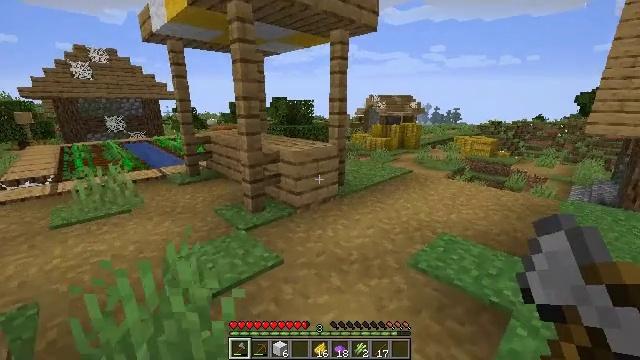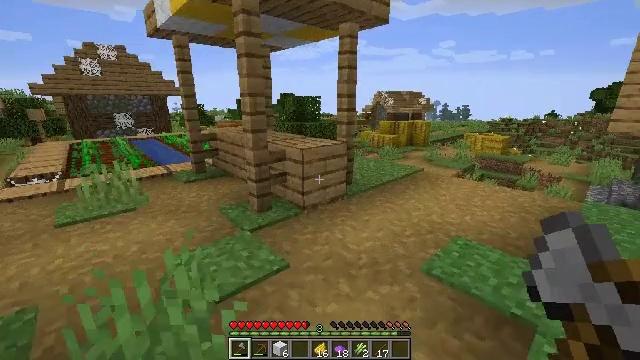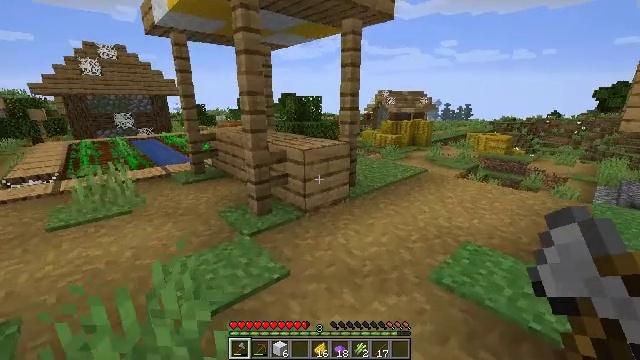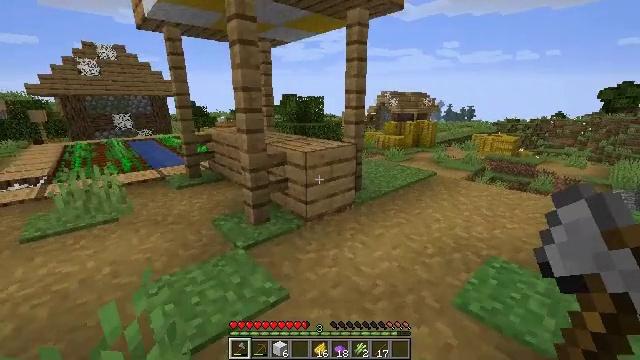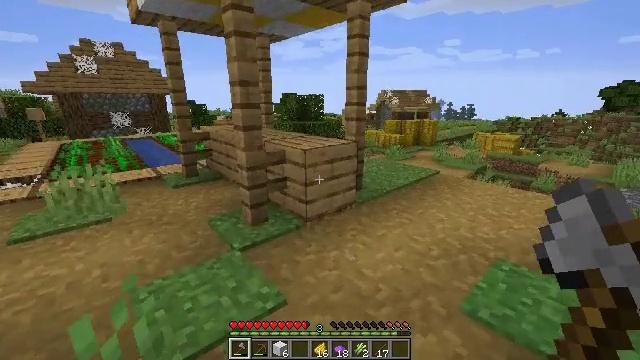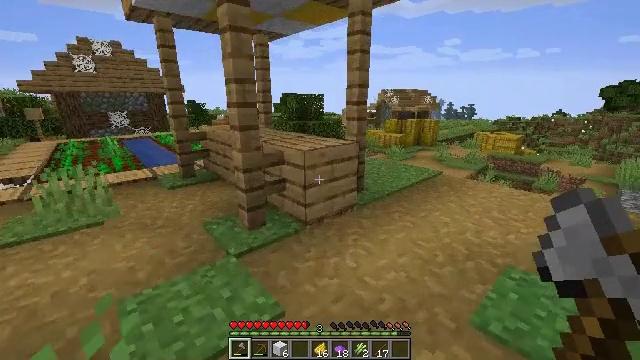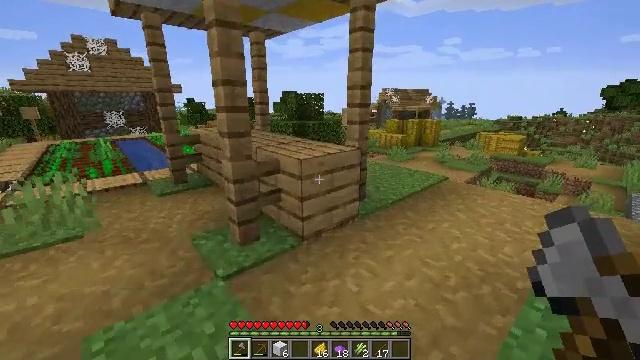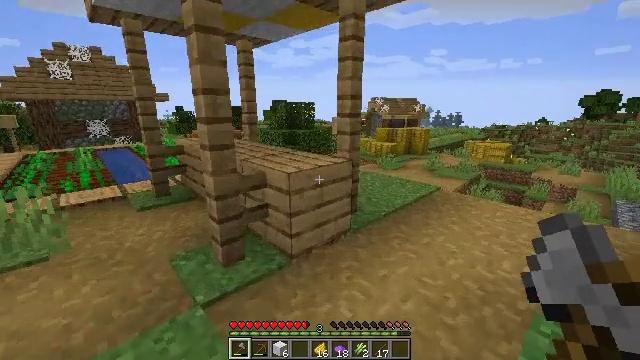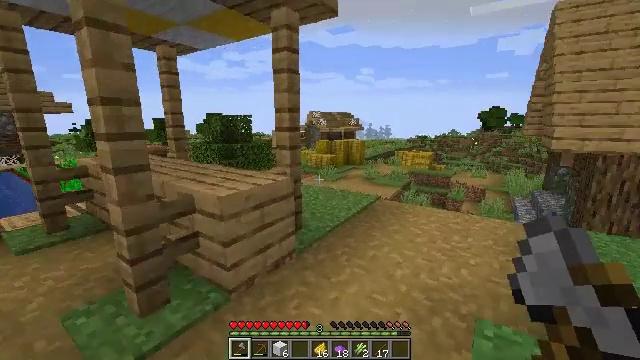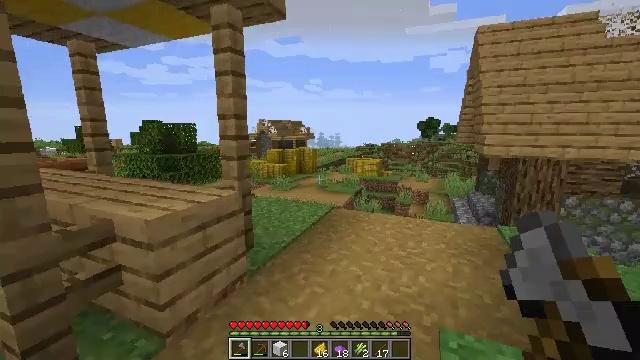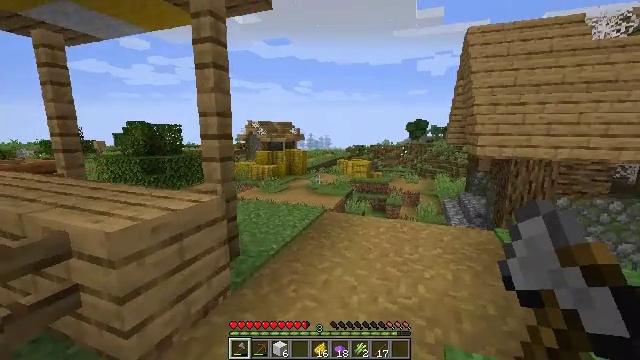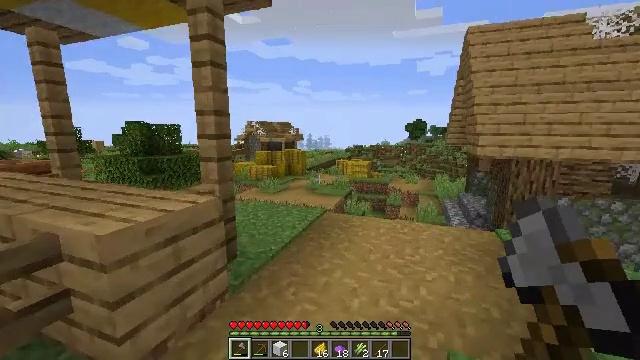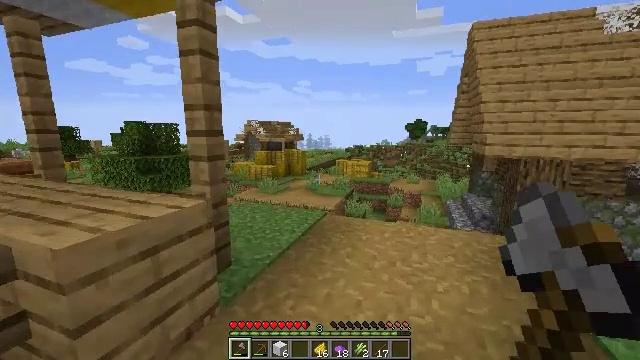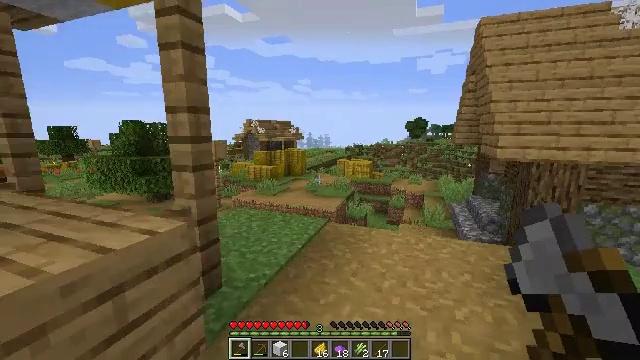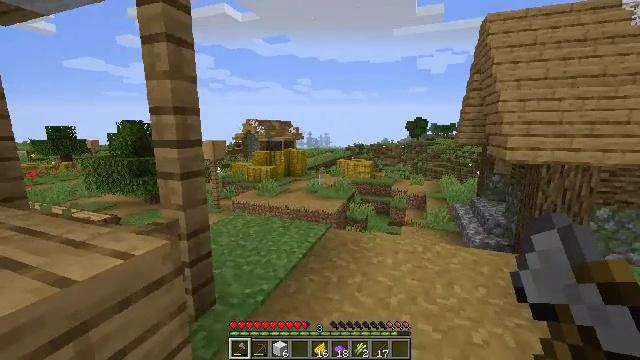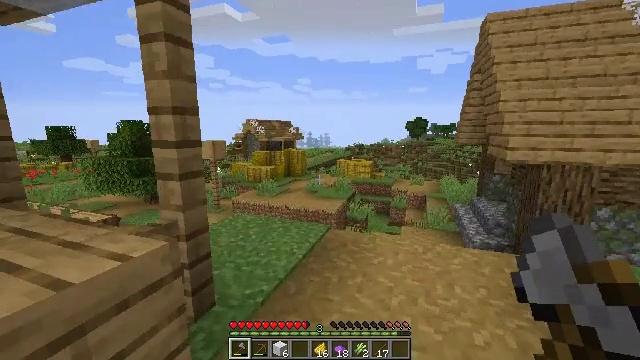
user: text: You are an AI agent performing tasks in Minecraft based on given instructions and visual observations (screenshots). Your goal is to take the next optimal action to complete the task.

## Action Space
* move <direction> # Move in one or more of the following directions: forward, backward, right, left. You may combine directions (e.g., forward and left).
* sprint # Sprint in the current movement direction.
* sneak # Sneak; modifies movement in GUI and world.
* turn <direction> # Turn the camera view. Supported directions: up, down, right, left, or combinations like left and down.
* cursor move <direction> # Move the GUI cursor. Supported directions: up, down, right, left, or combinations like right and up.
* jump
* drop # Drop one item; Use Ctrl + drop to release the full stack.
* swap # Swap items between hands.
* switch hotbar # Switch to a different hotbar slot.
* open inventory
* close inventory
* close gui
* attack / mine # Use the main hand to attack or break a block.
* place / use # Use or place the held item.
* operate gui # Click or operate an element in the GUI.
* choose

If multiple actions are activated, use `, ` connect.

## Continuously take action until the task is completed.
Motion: motion action
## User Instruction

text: Gather white wool from a build.
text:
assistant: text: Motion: move forward, turn left
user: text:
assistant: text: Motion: move forward
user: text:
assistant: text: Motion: move forward
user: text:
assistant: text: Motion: move forward
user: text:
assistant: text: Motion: move forward
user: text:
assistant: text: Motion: move forward
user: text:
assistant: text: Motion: move forward, turn right and up
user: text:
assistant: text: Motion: move forward, turn right and up
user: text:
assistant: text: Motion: move forward, turn right and up
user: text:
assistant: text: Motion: move forward, turn right
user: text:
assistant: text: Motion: move forward
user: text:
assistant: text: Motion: move forward
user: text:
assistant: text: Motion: move forward
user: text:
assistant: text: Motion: move forward
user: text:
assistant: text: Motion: move forward
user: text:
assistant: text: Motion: move forward
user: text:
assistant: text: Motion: move forward
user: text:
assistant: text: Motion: move forward
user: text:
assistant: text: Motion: move forward
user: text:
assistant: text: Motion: move forward
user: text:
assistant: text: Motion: move forward
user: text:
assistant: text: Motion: move forward
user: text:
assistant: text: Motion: move forward
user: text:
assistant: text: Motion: move forward, turn left
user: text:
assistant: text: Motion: move forward, turn left and down
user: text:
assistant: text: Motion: move forward, turn left and down
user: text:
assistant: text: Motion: move forward, turn left and down
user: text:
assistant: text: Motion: move forward, turn left
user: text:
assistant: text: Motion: move forward, turn up
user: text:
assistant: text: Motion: move forward